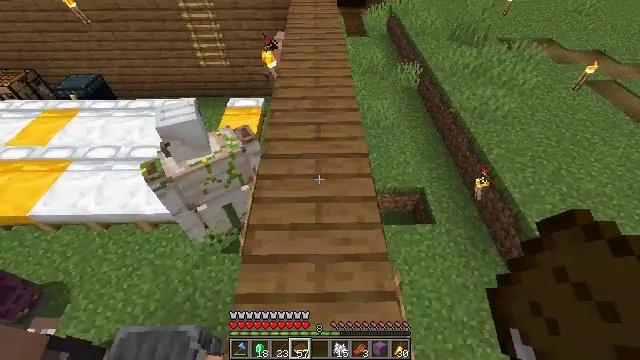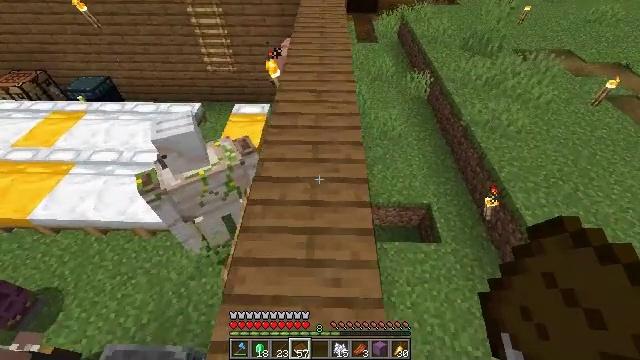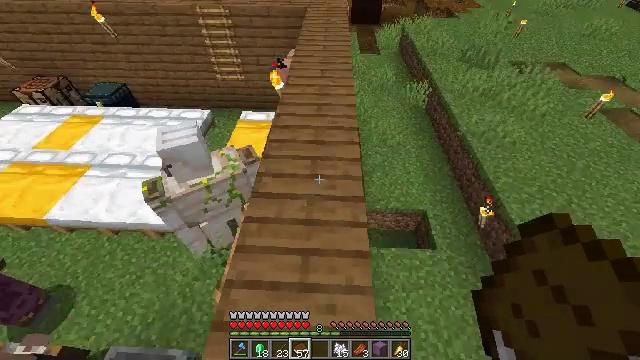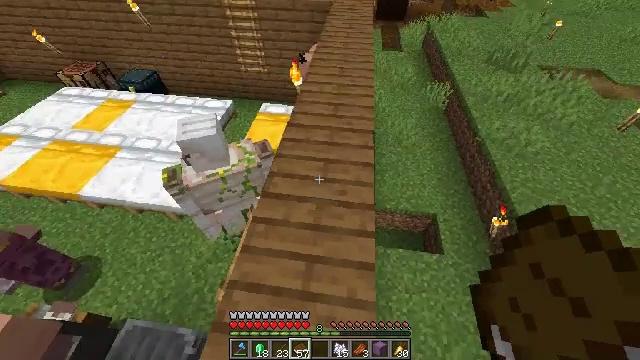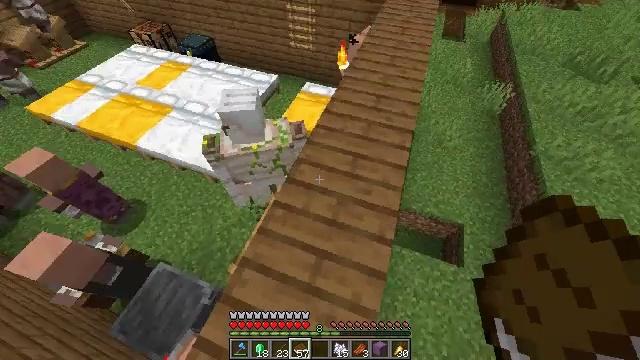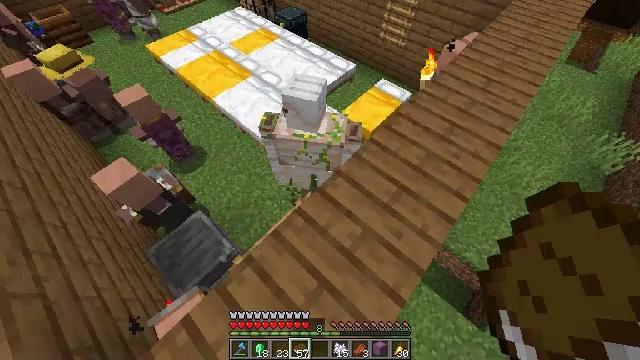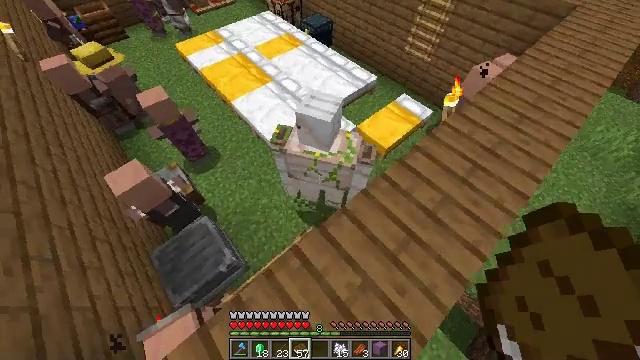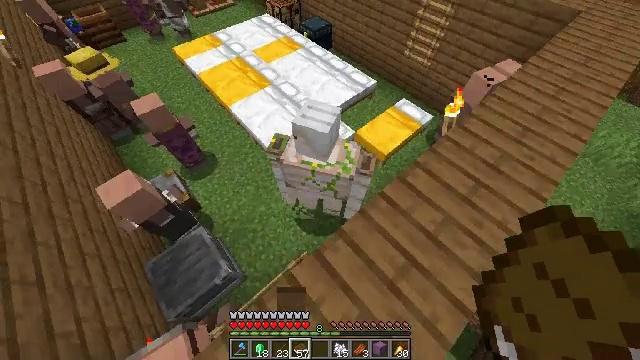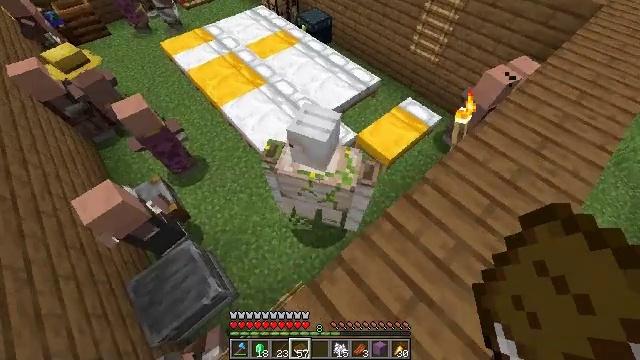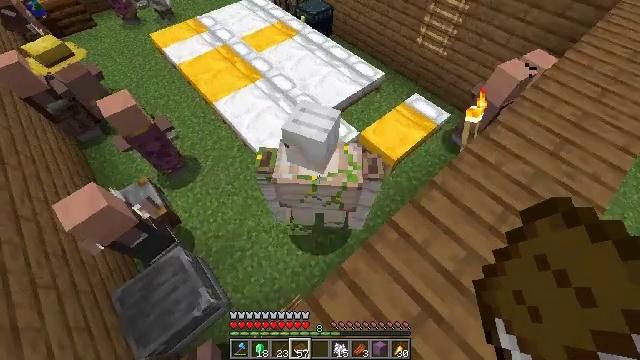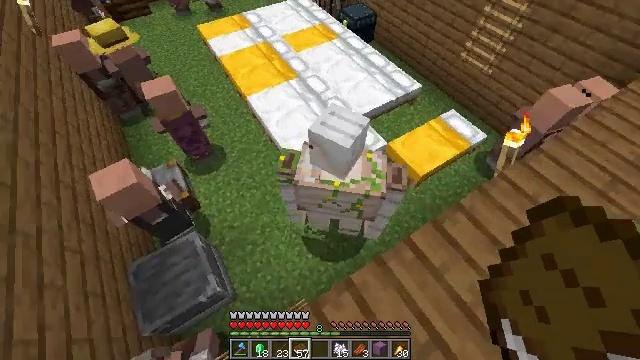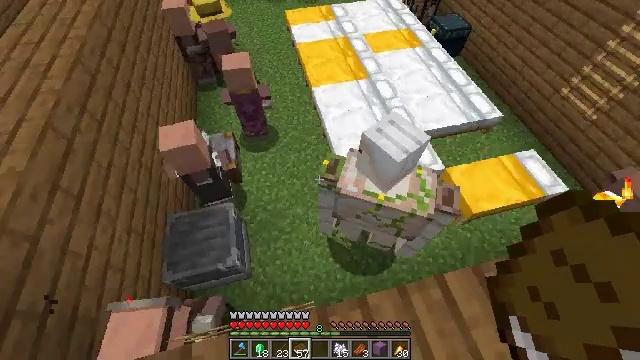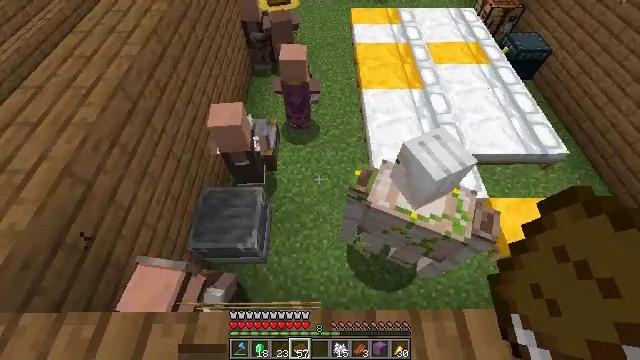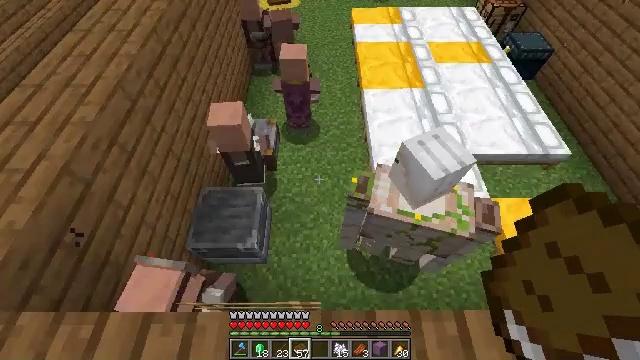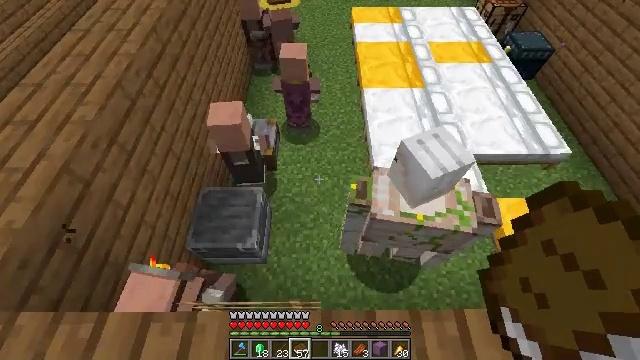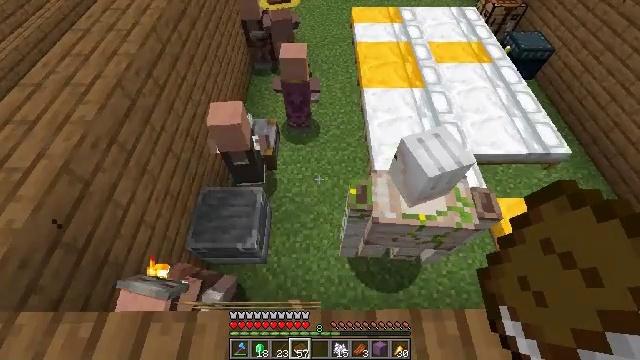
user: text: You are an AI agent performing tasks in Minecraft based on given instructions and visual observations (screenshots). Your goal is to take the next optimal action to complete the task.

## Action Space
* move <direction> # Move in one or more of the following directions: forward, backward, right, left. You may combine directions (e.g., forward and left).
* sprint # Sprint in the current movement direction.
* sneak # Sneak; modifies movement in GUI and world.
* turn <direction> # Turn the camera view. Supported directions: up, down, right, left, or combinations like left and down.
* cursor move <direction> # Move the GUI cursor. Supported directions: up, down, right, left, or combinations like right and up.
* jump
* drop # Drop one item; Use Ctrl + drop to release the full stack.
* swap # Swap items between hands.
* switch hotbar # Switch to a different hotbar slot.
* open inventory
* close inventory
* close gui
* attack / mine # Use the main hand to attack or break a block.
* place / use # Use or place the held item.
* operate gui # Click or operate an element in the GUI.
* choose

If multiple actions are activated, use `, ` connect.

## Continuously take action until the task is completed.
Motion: motion action
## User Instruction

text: Craft a diamond.
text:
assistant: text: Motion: move forward, sprint, turn left
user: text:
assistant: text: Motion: move forward, sprint, turn left
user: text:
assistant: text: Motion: move forward, sprint, turn left and down
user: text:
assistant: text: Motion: move forward, sprint, turn left and down
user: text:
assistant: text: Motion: move forward, turn left and down
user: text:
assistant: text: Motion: move forward, turn left
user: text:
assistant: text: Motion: no_op
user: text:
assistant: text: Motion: no_op
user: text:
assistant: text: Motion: no_op
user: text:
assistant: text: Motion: turn left
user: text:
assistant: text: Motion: turn left
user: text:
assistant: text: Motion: turn left
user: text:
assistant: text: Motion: no_op
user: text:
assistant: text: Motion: no_op
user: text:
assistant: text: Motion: no_op
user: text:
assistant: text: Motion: no_op
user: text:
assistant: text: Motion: turn up
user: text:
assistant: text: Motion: no_op
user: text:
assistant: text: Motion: no_op
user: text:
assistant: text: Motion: no_op
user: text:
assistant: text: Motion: turn right and up
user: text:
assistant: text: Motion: turn right and up
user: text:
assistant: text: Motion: turn right and up
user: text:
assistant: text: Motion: turn right and up
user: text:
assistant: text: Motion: turn right
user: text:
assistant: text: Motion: turn right
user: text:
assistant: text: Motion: no_op
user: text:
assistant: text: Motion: no_op
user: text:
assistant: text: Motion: turn left
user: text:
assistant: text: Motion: move forward, turn left